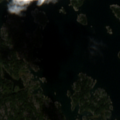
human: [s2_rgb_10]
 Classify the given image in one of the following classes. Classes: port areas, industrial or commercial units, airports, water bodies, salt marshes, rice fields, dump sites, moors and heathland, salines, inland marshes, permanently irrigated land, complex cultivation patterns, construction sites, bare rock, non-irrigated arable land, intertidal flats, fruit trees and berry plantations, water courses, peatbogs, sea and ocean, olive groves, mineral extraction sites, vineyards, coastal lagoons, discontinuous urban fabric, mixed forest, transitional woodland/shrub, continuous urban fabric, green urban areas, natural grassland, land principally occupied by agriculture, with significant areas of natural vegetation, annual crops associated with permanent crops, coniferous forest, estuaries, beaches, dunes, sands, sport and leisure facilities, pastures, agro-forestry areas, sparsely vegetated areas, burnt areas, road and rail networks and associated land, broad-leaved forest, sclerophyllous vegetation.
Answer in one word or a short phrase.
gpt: broad-leaved forest, bare rock, sea and ocean